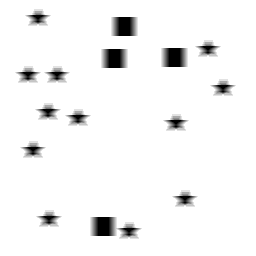
Squares: 4
Triangles: 0
Stars: 12
Total shapes: 16